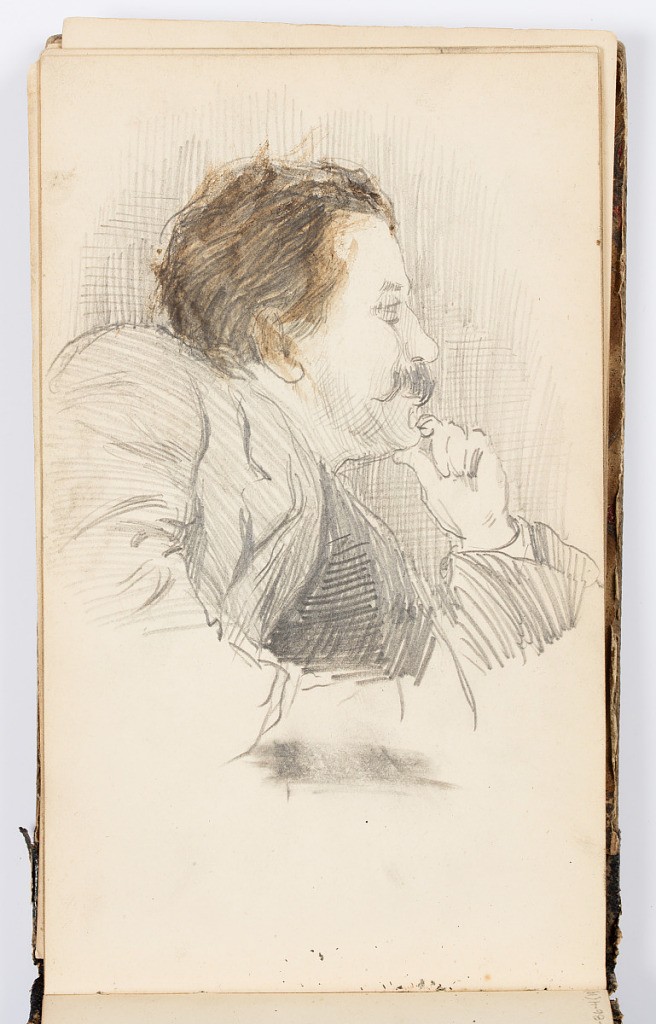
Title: Sketchbook Page
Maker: Kenyon Cox, American, 1856–1919
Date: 1875
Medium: Brush and brown wash, graphite on paper
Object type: Sketchbook folio
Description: Sketch of a man with a moustache, his left hand on his chin.